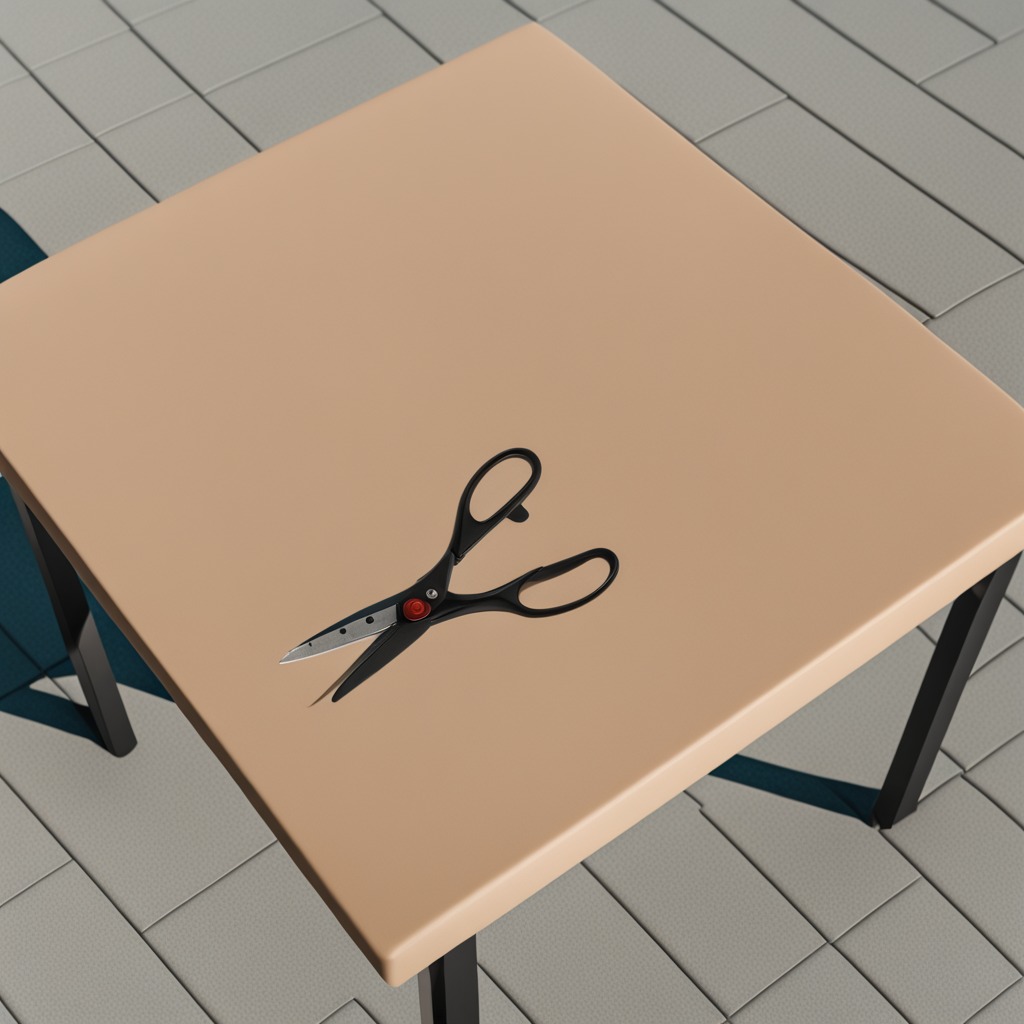
A scissor is lying on the table.